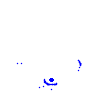
Particle: pion